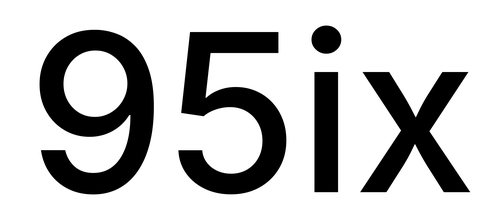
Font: Inter_Medium